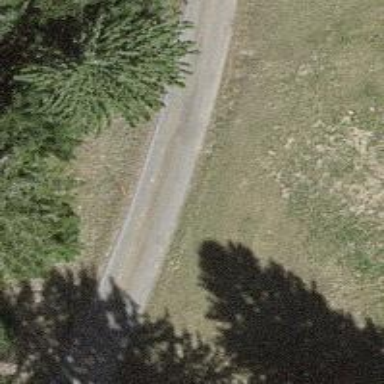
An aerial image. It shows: Well-maintained track road of grade 1.